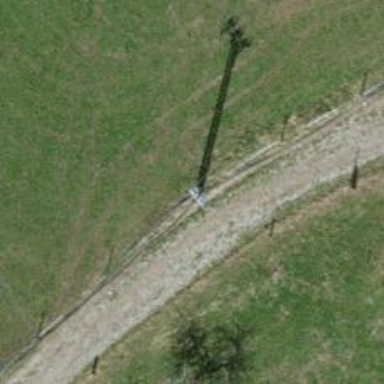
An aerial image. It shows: Minor power line.